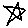
Label: star